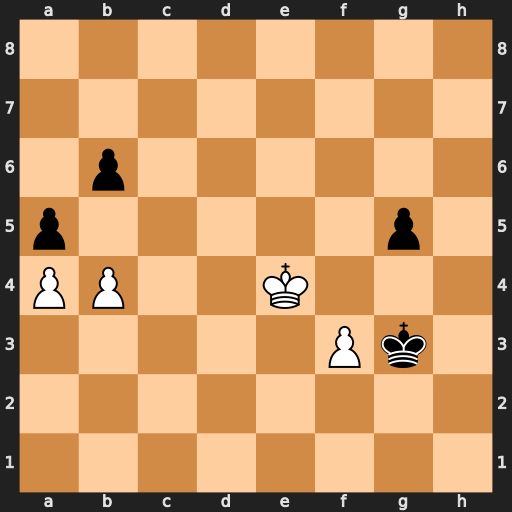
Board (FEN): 8/8/1p6/p5p1/PP2K3/5Pk1/8/8
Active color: w
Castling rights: -
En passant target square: -
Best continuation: b5 Kf2 Kf5 Kxf3 Kxg5 Ke4 Kf6